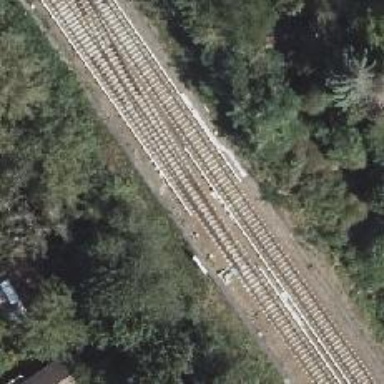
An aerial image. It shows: Railway switch.